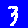
Digit: 3